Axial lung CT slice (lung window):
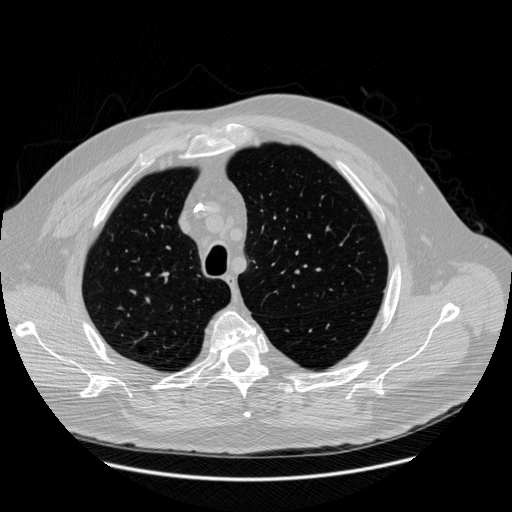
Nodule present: no